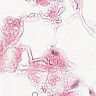
Metastatic tissue present: no